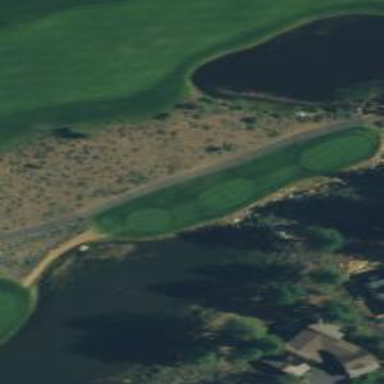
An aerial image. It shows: Pond on golf course designated as lateral water hazard.